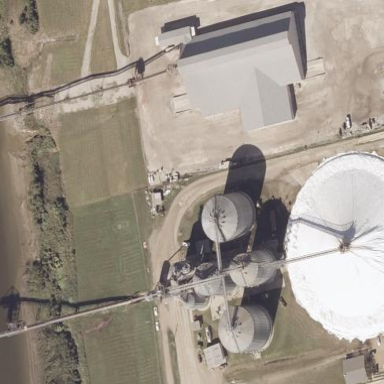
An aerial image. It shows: Industrial area featuring grain elevator.